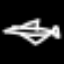
Label: airplane